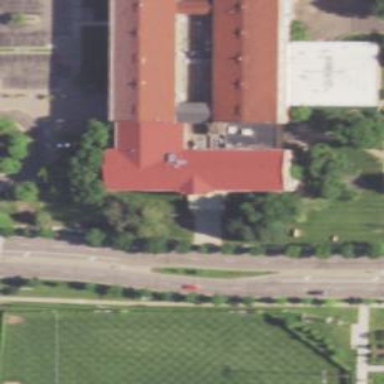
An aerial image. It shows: College building.